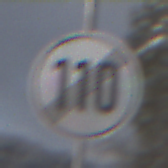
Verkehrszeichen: EndeGeschwindigkeit110
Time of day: MorningAfternoon
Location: Outdoor (Nature)
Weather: PartlyCloudy
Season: Winter
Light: Natural